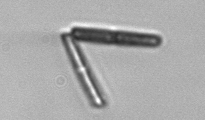
Label: Thalassionema